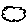
Label: cloud